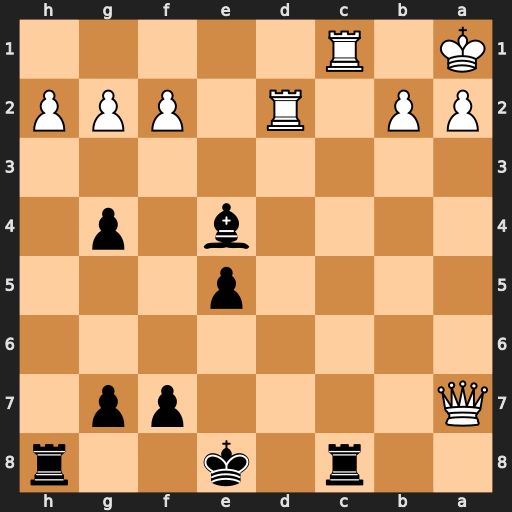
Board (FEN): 2r1k2r/Q4pp1/8/4p3/4b1p1/8/PP1R1PPP/K1R5
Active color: b
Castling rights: k
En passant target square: -
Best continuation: Rxc1#